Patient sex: M
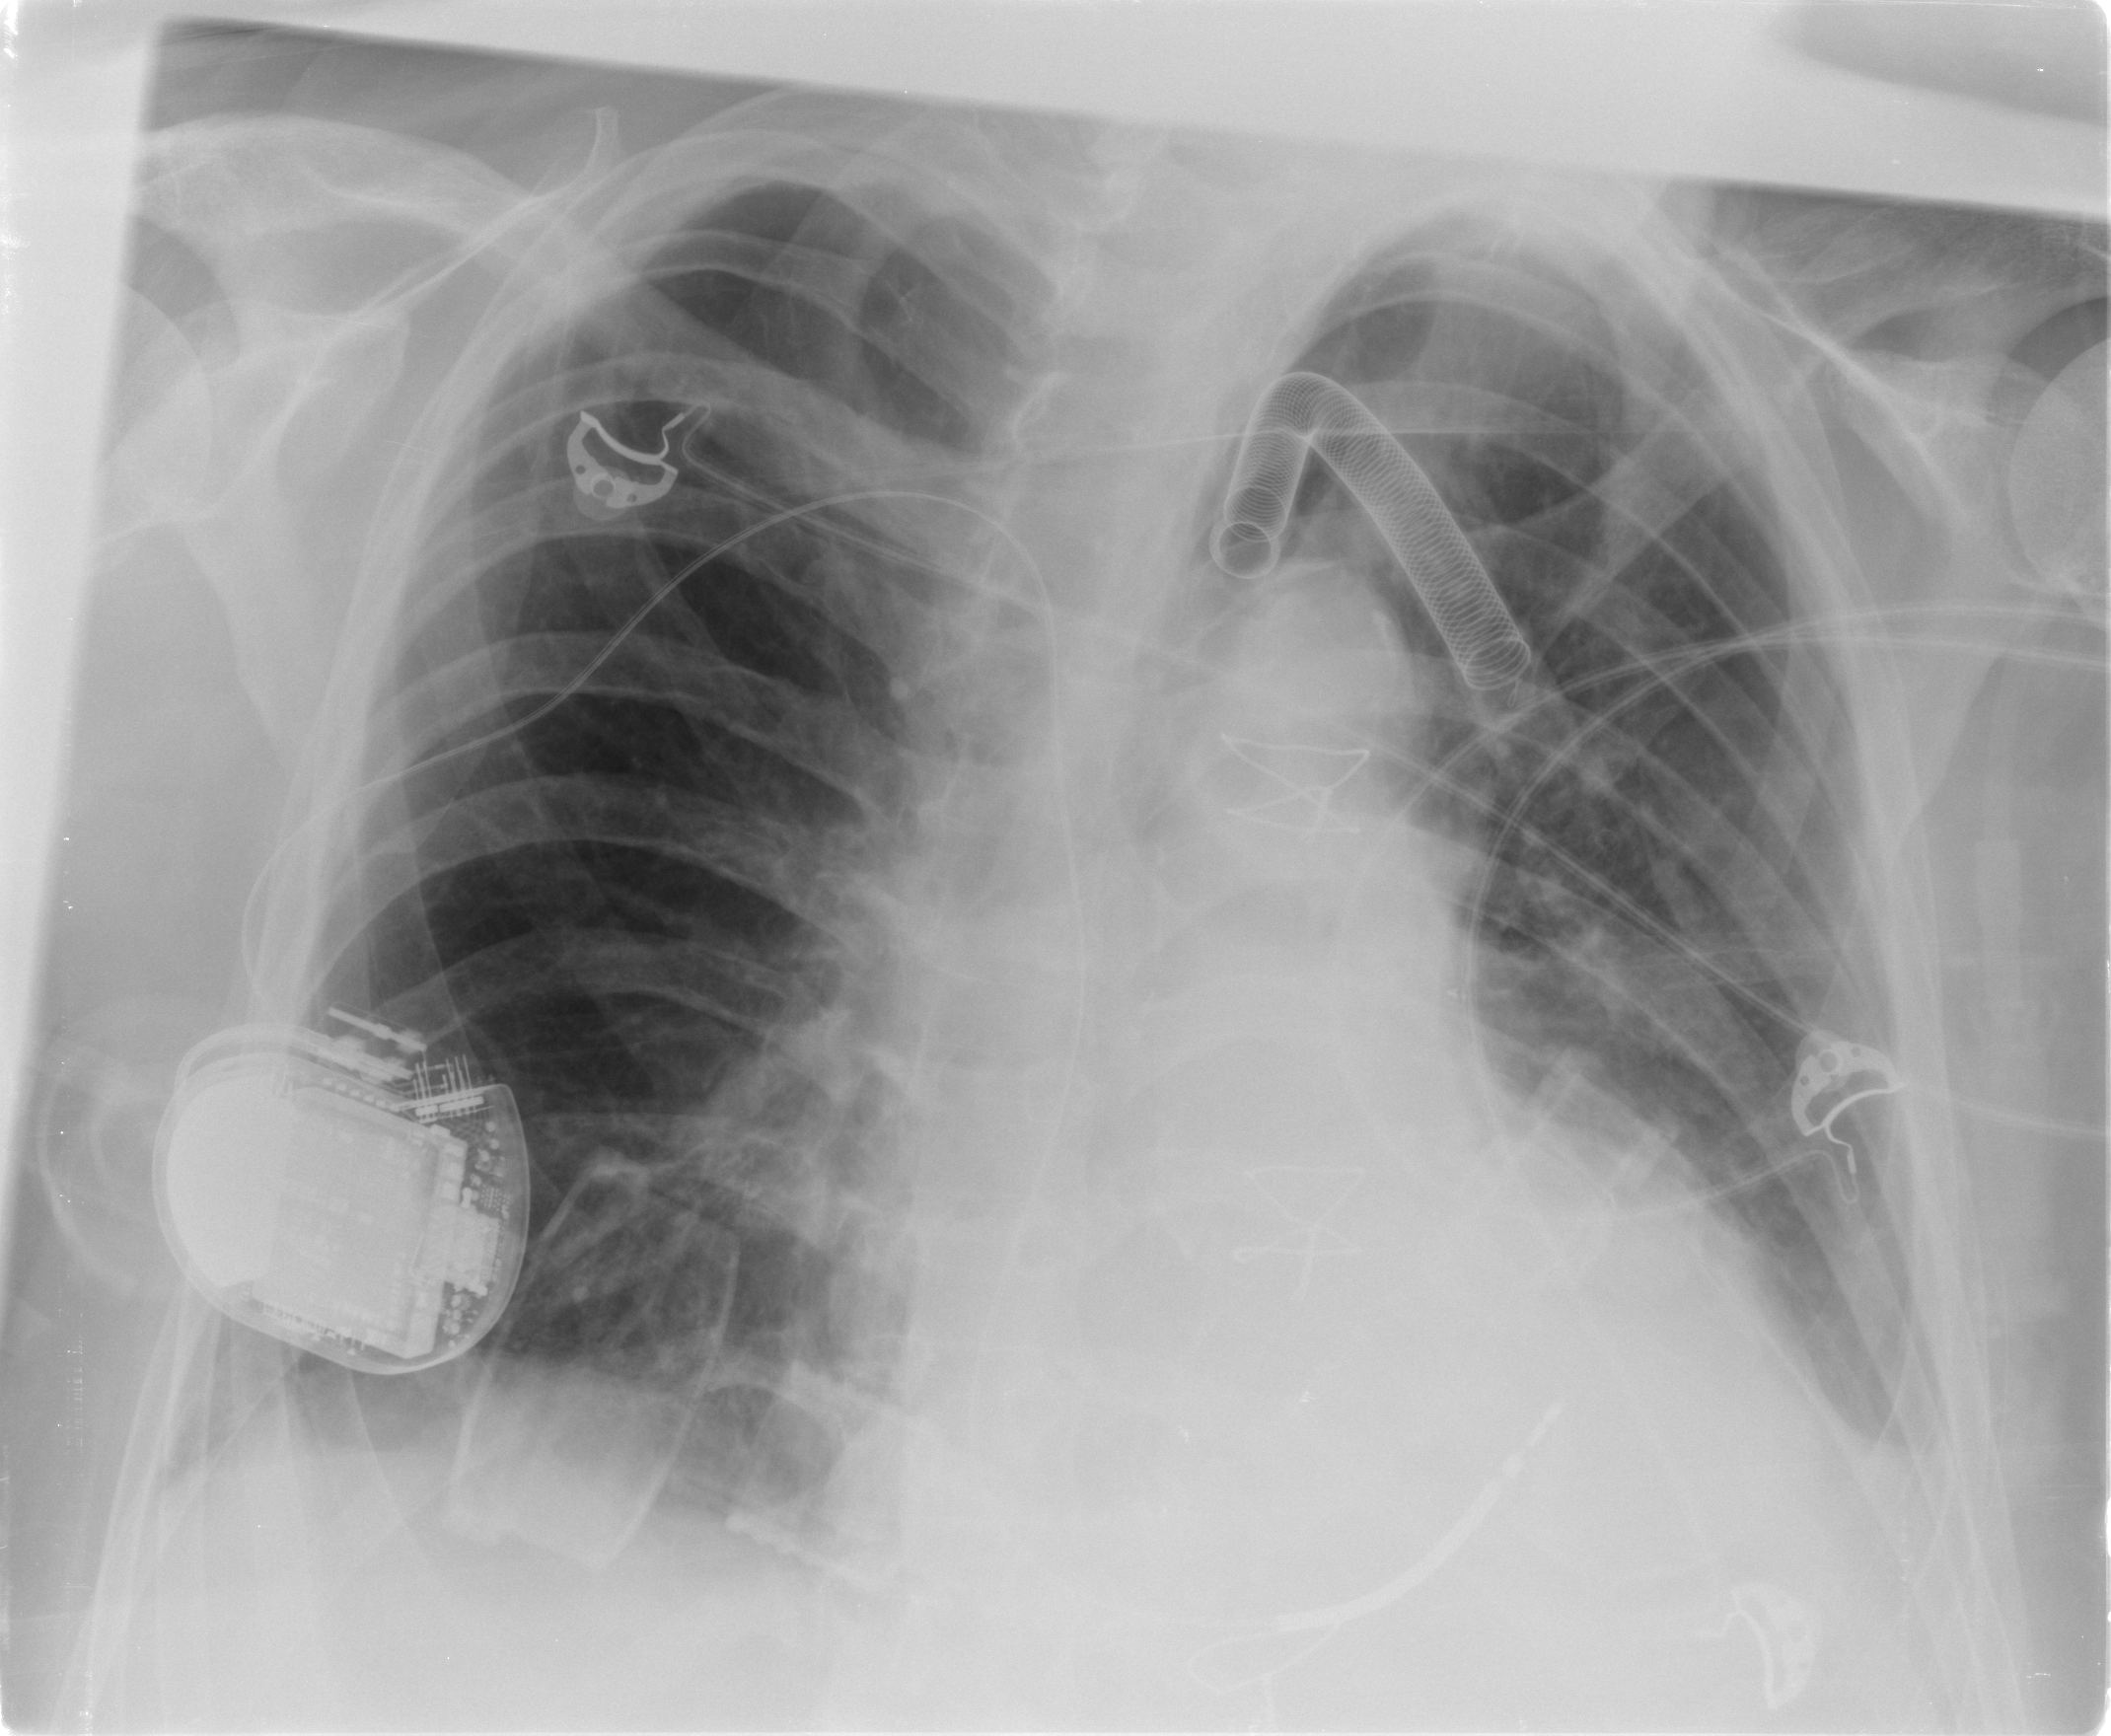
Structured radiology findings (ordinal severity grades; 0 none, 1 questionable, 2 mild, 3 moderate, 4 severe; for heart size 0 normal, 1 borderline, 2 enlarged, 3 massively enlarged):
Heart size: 0
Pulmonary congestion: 0
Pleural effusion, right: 1
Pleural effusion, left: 2
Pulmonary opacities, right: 0
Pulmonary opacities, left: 0
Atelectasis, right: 0
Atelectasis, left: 2